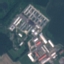
Land use / land cover class: Industrial